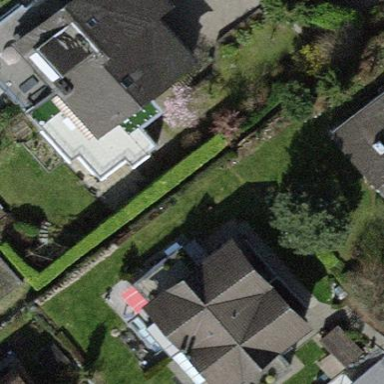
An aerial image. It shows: Semi-detached house.